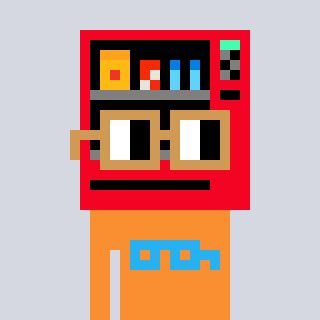
a pixel art character with square brown glasses, a vending machine-shaped head and a orange-colored body on a cool background